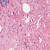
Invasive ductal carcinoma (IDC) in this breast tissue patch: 0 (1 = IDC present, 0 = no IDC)